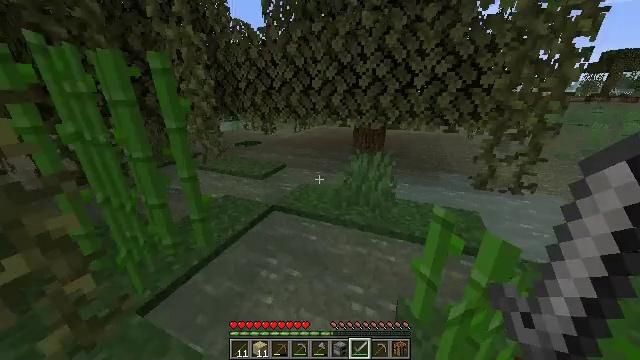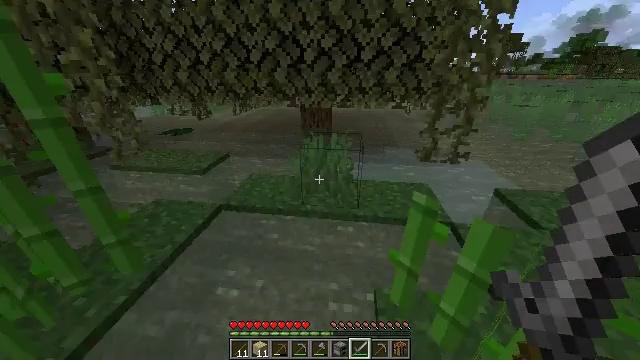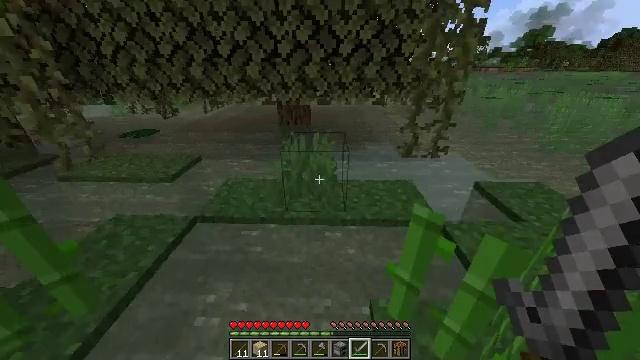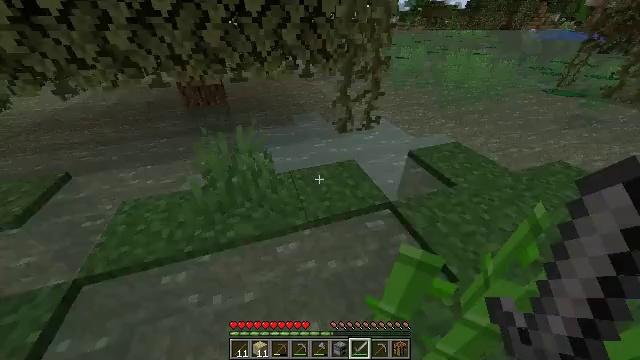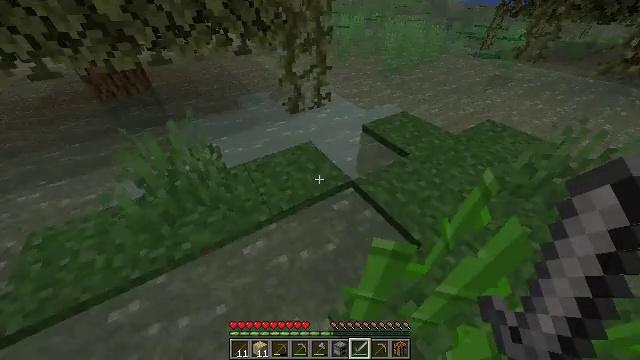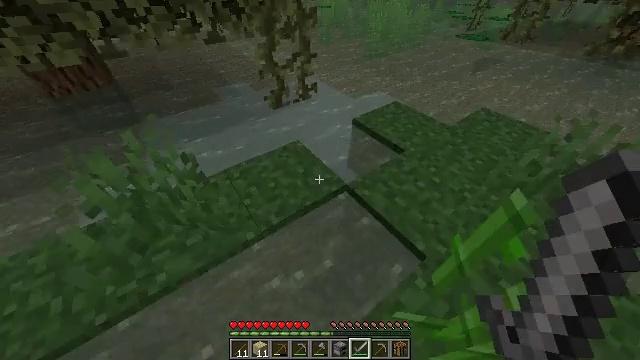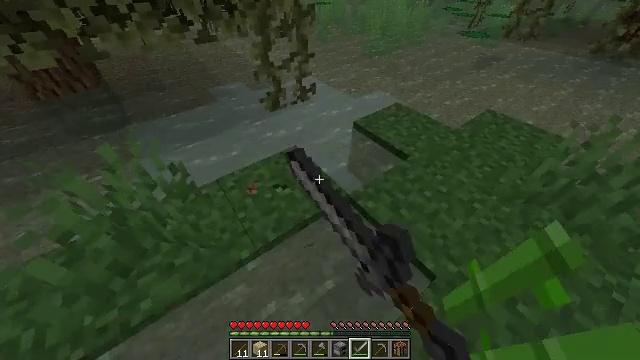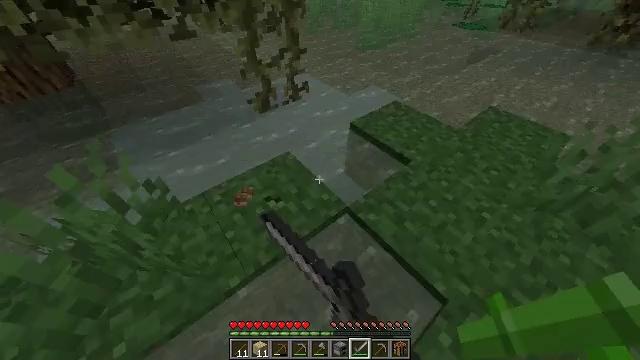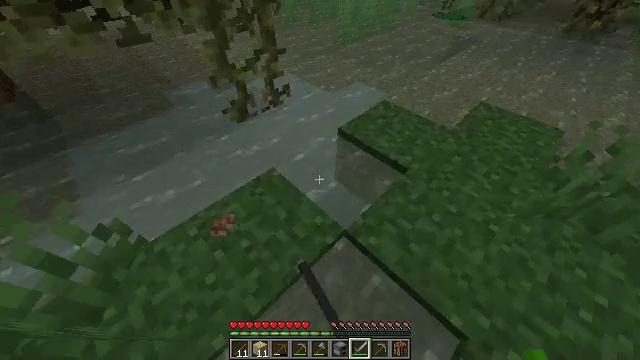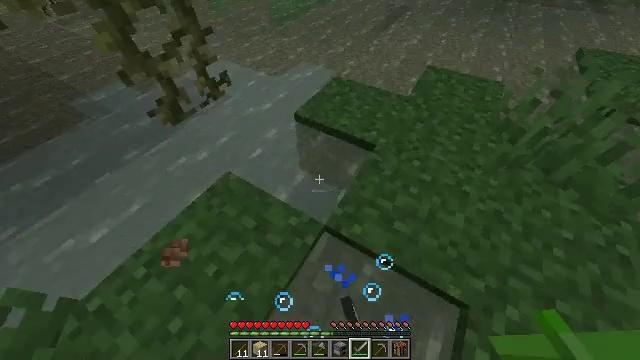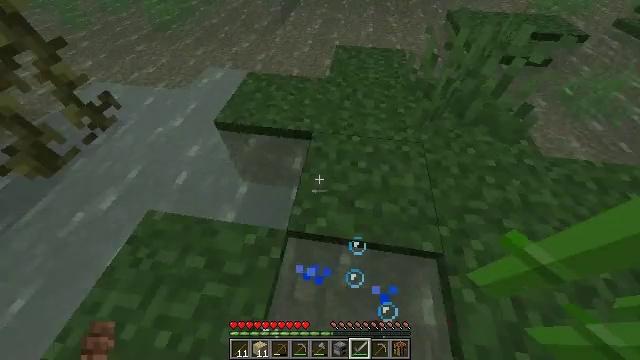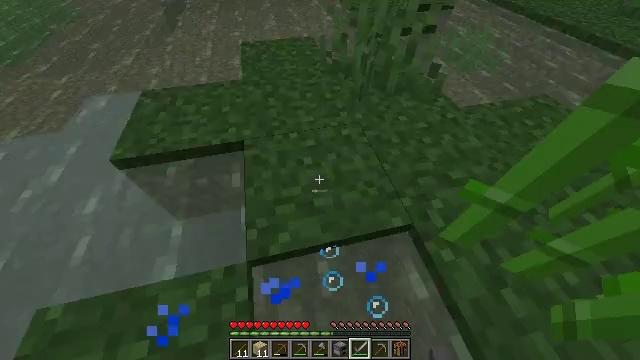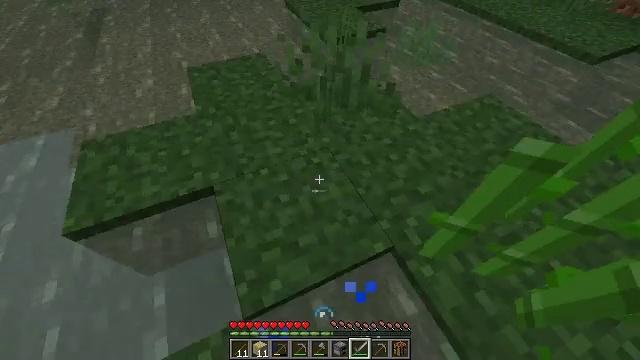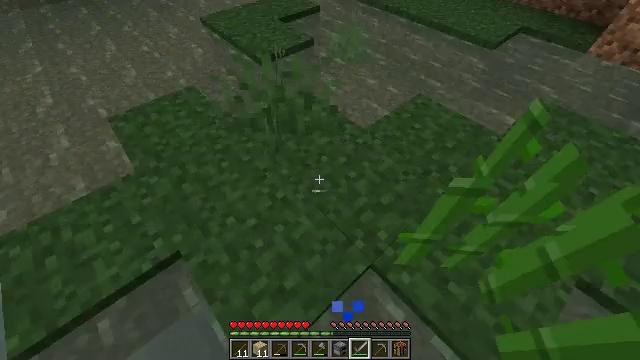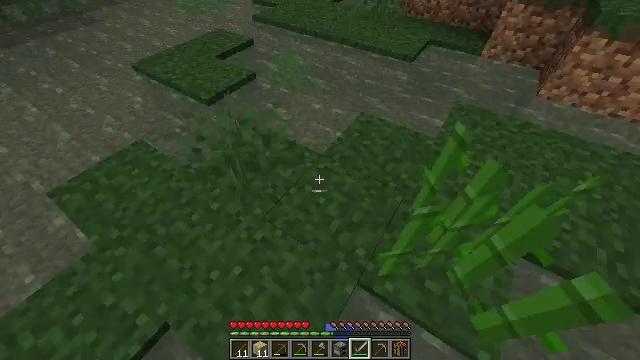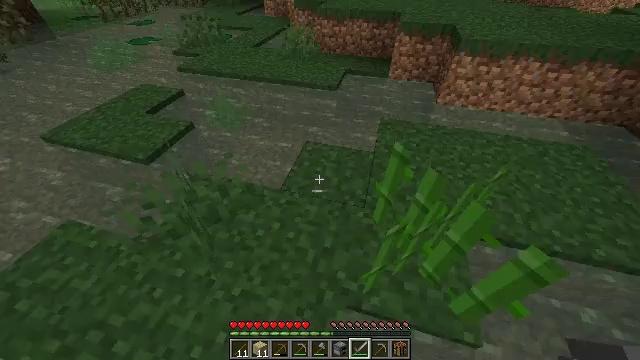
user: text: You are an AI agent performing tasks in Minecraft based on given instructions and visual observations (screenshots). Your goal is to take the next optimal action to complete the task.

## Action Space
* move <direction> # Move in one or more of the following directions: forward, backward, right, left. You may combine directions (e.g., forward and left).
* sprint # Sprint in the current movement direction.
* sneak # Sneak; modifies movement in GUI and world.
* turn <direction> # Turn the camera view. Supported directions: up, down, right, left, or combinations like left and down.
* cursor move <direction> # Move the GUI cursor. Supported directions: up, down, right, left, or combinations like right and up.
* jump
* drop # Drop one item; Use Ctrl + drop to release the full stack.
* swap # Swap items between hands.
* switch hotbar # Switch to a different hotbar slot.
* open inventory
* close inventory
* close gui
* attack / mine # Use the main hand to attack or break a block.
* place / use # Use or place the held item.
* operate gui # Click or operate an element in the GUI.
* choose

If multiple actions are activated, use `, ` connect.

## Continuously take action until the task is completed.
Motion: motion action
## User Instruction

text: Harvest sugar cane from the plant.
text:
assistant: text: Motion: move forward, sprint, turn right and down
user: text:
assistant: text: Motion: move forward, sprint, turn right and down
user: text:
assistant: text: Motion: move forward, sprint, turn right and down
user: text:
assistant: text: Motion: move forward, sprint, turn right and down
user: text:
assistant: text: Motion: move forward, sprint, turn right and down, attack / mine
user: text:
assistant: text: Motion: move forward, sprint, attack / mine
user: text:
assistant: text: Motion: move forward, sprint, turn right and down, attack / mine
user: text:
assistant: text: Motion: move forward, sprint, turn right and down
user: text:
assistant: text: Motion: move forward, sprint, turn right and down
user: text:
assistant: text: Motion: move forward, sprint, turn right
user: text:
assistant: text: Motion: move forward, sprint, turn right
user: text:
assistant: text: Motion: move forward, sprint, turn right
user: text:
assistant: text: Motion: move forward, sprint, turn right
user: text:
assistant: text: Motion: move forward, sprint, turn right and up
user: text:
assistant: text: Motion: move forward, sprint, turn right and up
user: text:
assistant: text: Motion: move forward, sprint, turn right and up
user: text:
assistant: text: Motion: move forward, sprint, turn right and up
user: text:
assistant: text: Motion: move forward, sprint, turn right and up
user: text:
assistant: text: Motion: move forward, sprint, turn right and up, attack / mine
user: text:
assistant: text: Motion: move forward, sprint, turn right and up, attack / mine
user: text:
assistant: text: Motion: move forward, sprint, turn right, attack / mine
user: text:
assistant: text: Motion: move forward, sprint, turn right, attack / mine
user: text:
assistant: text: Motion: move forward, sprint, turn right and down, attack / mine
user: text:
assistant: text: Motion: move forward, sprint, turn right and down
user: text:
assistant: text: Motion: move forward, sprint, turn right and down
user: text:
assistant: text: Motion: move forward, sprint, turn right and down
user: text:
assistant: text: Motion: turn right
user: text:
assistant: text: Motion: turn right and up
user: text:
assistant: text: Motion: turn right and up
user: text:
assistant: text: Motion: turn right and up